Field crop: maize
Growth stage: 2
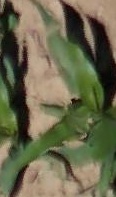
Species: maize